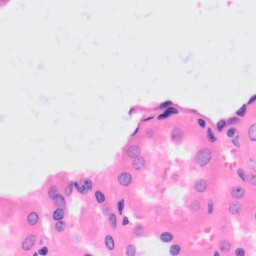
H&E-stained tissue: Kidney